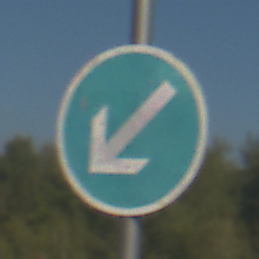
Verkehrszeichen: VorgeschriebeneVorbeifahrtLinks
Umgebung: Outdoor, Nature
Tageszeit: Midday
Wetter: Clear
Licht: Natural
Jahreszeit: Summer
Kontrast: HighContrast